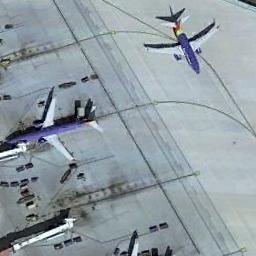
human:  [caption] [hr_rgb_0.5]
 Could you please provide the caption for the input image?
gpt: Two blue airplanes are parked beside the terminal .

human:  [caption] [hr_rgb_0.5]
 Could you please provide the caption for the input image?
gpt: A purple plane parked next to a boarding bridge and another passing plane behind it .

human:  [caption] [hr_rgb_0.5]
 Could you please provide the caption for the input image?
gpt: There is one plane at the doorway, Another plane on the open ground, And both planes are purple .

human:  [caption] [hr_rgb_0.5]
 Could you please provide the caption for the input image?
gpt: There are two blue fuselage planes in a clearing, With many containers next to the plane .

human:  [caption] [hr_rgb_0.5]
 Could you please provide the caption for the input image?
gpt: There are two planes in the parking lot .